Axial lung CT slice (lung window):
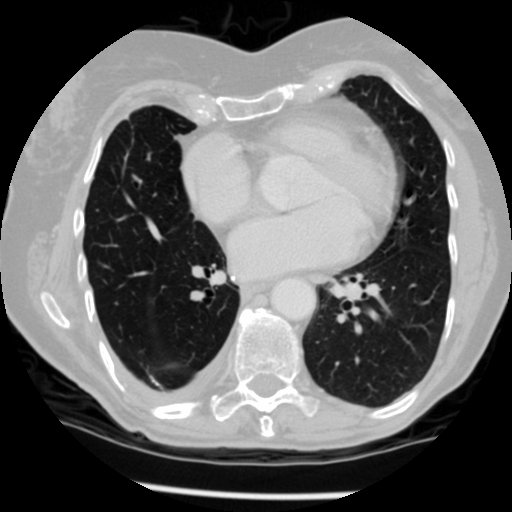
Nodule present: no